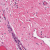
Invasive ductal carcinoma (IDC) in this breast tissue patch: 0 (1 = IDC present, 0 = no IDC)